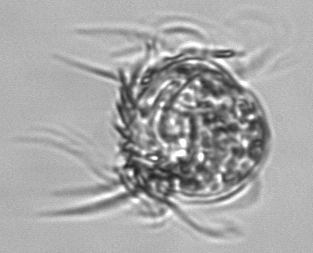
Label: Leegaardiella_ovalis